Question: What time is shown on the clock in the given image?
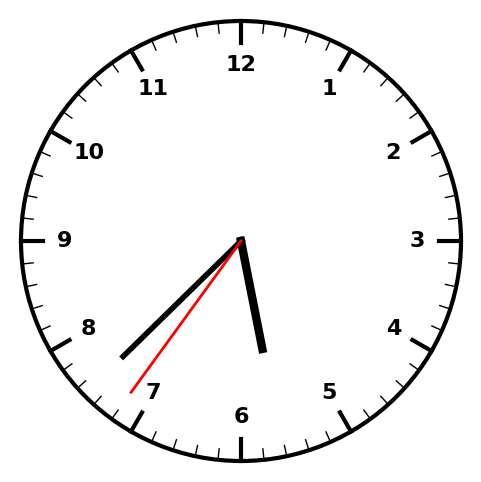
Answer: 05:37:36